Question: I am learning javafx for creating GUI. I want to implement a simple line chart of X-Y NumberAxis. As per the property of line chart, the lines connecting the data points never intersect.
For example - Suppose for data points
'''
series.getData().add(new XYChart.Data(1.5,1.5));
series.getData().add(new XYChart.Data(2.5,4.5));
series.getData().add(new XYChart.Data(4.5,2.5));
series.getData().add(new XYChart.Data(1.0,2.0));
series.getData().add(new XYChart.Data(3.0,3.0));'
'''
The output for these points in line chart is -

where as it should be as the following edited image of scatter chart output of same points -<URL>
Is there a way to change this behavior of line chart? OR ?
Note that I am going to add points dynamically and lower bound, upper bound of both the axis are going to vary continuously.
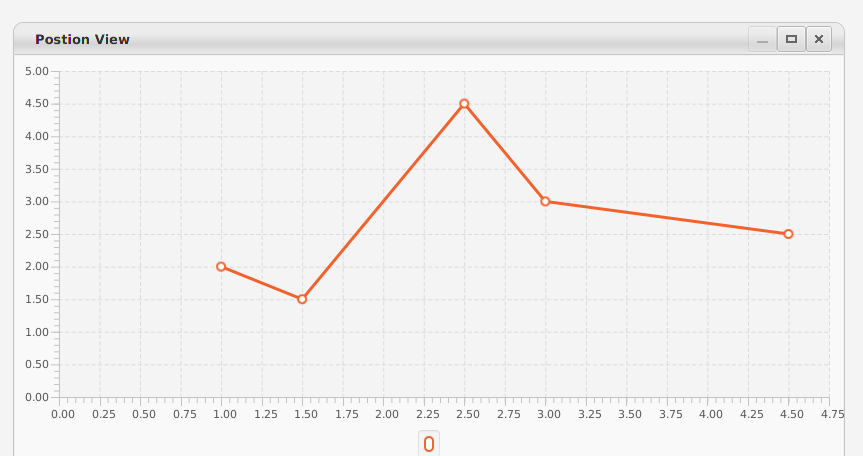
Answer: Switch the <URL> off for the chart.
'''
lineChart.setAxisSortingPolicy(LineChart.SortingPolicy.NONE);
'''
When I use this, I get this beautiful child's scribble.
<URL>
'''
import javafx.application.Application;
import javafx.scene.Scene;
import javafx.scene.chart.LineChart;
import javafx.scene.chart.NumberAxis;
import javafx.scene.chart.XYChart;
import javafx.stage.Stage;
public class LineChartSample extends Application {
@Override public void start(Stage stage) {
final NumberAxis xAxis = new NumberAxis();
final NumberAxis yAxis = new NumberAxis();
final LineChart<Number,Number> lineChart =
new LineChart<>(xAxis, yAxis);
XYChart.Series<Number, Number> series = new XYChart.Series<>();
series.getData().addAll(
new XYChart.Data<>(4, 24),
new XYChart.Data<>(1, 23),
new XYChart.Data<>(6, 36),
new XYChart.Data<>(8, 45),
new XYChart.Data<>(2, 14),
new XYChart.Data<>(9, 43),
new XYChart.Data<>(7, 22),
new XYChart.Data<>(12, 25),
new XYChart.Data<>(10, 17),
new XYChart.Data<>(5, 34),
new XYChart.Data<>(3, 15),
new XYChart.Data<>(11, 29)
);
lineChart.setAxisSortingPolicy(LineChart.SortingPolicy.NONE);
Scene scene = new Scene(lineChart,800,600);
lineChart.getData().add(series);
lineChart.setLegendVisible(false);
stage.setScene(scene);
stage.show();
}
public static void main(String[] args) {
launch(args);
}
}
'''